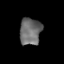
Tissue: lung
Cell type: Endothelial cells
Senescence score: 0.607
Nuclear area (px): 568
Mean DAPI intensity: 107.852